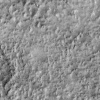
Atmospheric dust classification: not_dusty